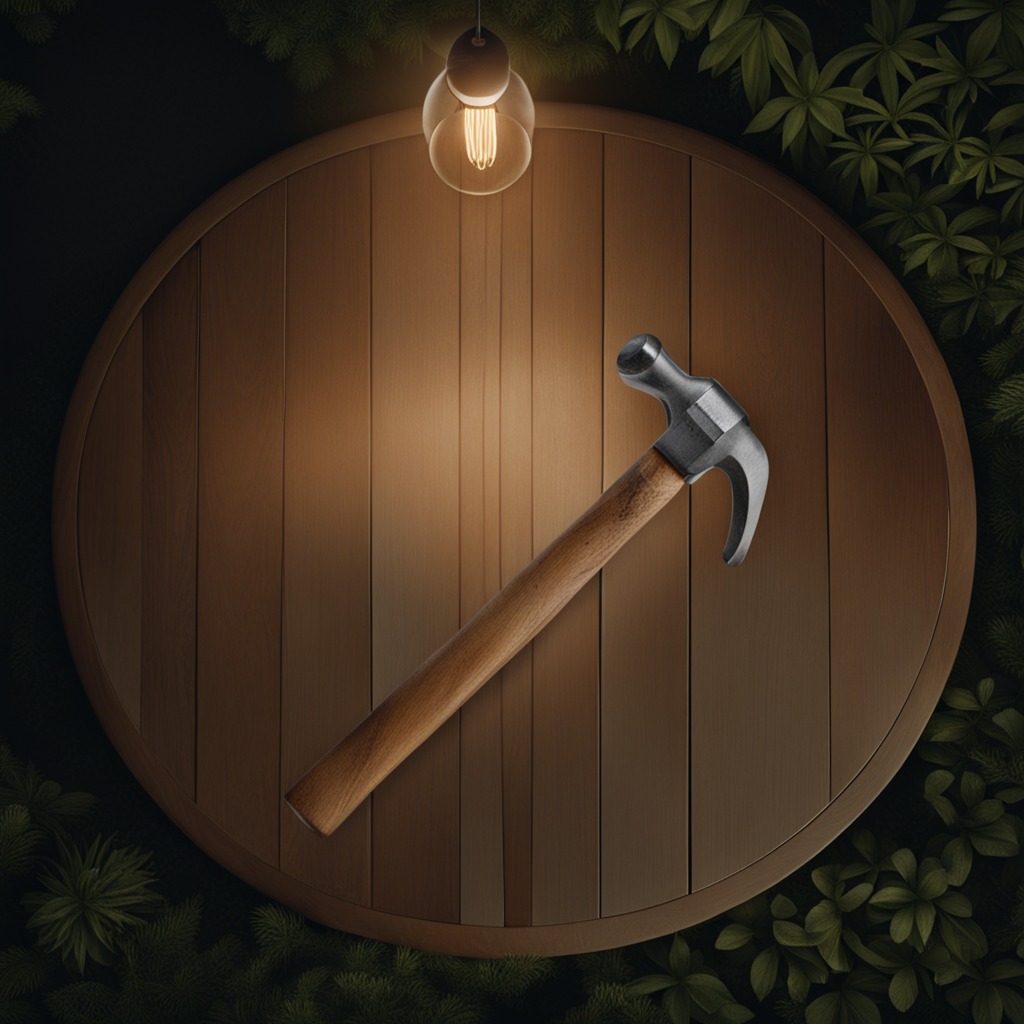
A hammer is lying on a wooden table inside a jungle field workshop tent at night.